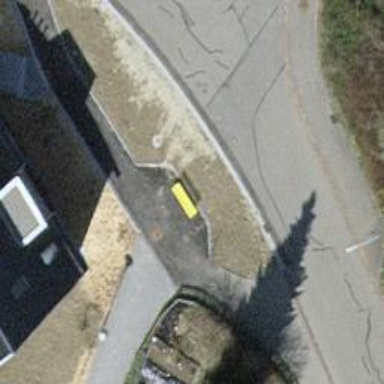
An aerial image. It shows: Bench.